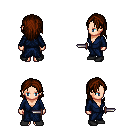
a pixel art fantasy rpg character, female body template, human, light skin, blue robe, gold greaves, brown long hairstyle, black shoes, dagger, four views (front, back, left, right), 2x2 character sprite sheet, small pixel art, hard edges, no anti-aliasing